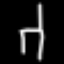
Label: chair